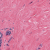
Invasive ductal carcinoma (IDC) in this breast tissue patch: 0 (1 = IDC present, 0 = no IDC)